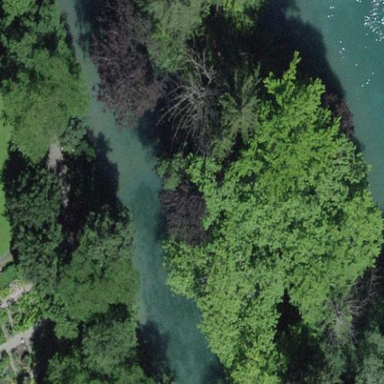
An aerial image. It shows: Mixed leaf-type forest area.